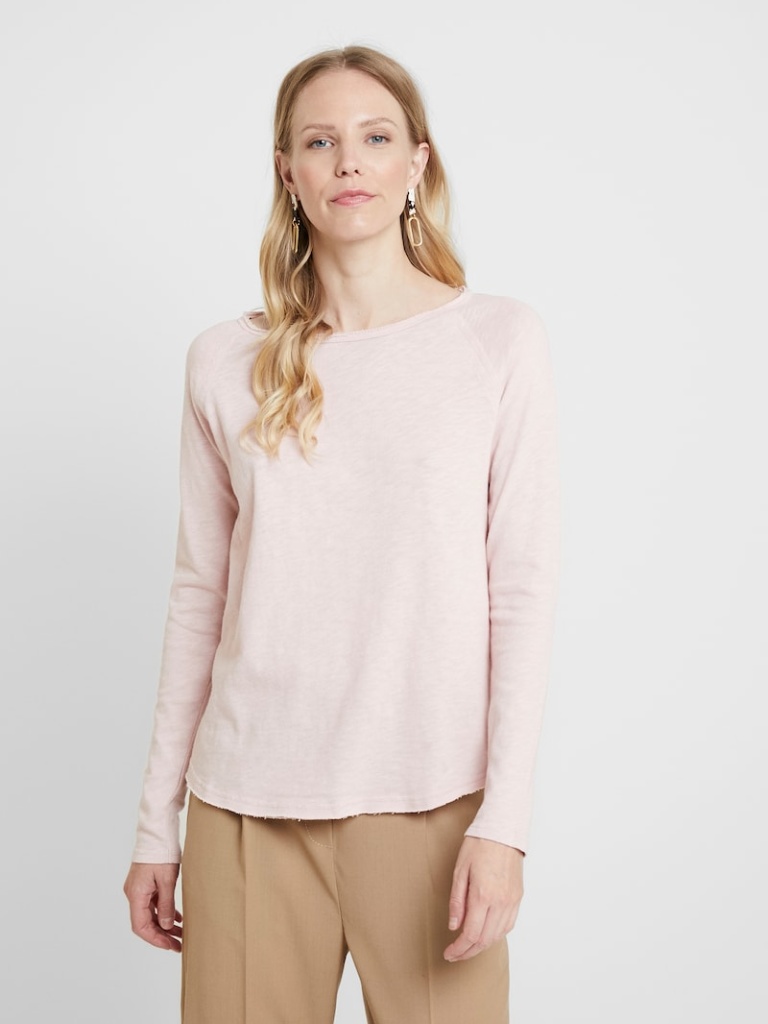
knit relaxed a long-sleeved with the sleeves down hip length Untucked crew sweater